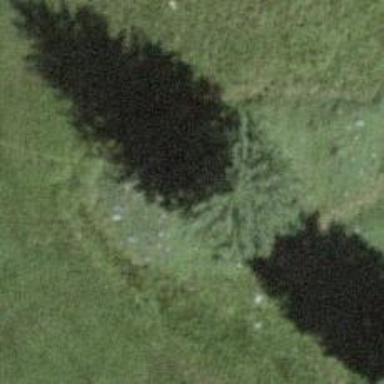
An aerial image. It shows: Evergreen needle-leaved tree.